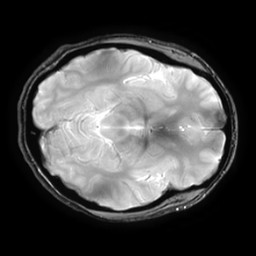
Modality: T2starw
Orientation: axial
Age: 23
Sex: female
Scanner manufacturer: ge
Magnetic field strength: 3 T
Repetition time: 0.65 s
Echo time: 0.02 s